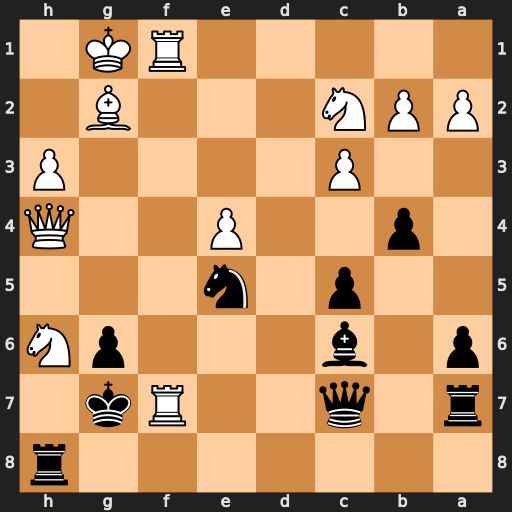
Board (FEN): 7r/r1q2Rk1/p1b3pN/2p1n3/1p2P2Q/2P4P/PPN3B1/5RK1
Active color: b
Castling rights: -
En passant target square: -
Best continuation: Nxf7 Qf6+ Kxh6 Rf4 Kh7